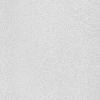
Atmospheric dust classification: dusty